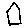
Label: house